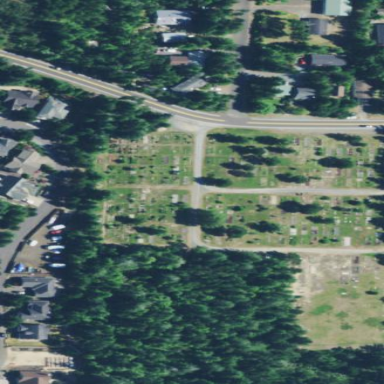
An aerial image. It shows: Cemetery.